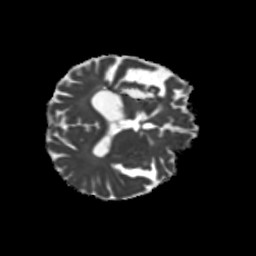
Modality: MD
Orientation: axial
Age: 67
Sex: female
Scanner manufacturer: siemens
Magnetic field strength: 3 T
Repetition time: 5.25 s
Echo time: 0.08 s